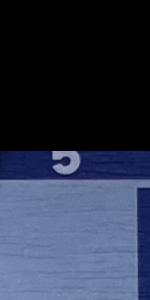
Label: Empty